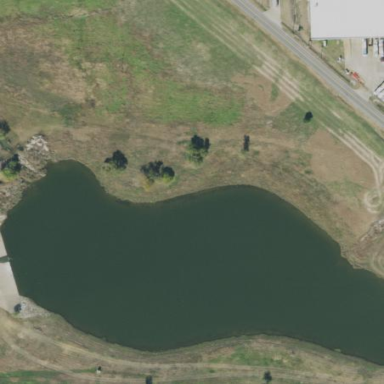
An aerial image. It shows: Peaceful pond surrounded by nature.